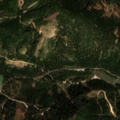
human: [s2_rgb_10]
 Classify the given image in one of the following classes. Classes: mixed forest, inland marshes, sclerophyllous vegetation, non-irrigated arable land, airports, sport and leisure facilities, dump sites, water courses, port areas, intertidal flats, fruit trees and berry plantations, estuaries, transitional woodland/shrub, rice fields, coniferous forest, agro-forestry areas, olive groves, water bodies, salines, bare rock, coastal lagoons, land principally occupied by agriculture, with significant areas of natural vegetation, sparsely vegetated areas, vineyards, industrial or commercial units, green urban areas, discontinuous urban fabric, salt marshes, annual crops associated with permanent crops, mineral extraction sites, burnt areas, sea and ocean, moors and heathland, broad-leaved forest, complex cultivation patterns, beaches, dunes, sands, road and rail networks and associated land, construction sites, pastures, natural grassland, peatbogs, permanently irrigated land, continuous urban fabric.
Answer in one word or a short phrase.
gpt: pastures, coniferous forest